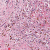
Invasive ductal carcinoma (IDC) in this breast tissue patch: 0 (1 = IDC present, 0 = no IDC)